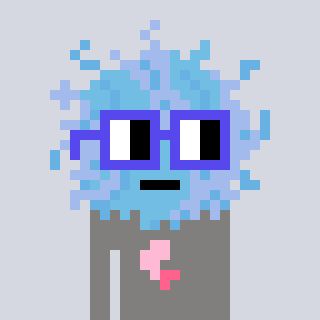
a pixel art character with square blue glasses, a lint-shaped head and a bluegrey-colored body on a cool background